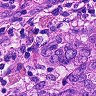
Metastatic tissue present: yes